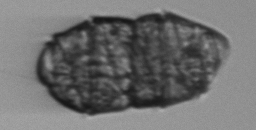
Label: Margalefidinium